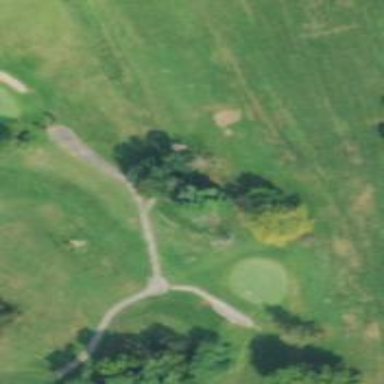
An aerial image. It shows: Service road designated as golf cart path.